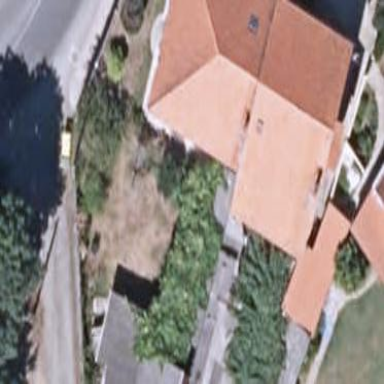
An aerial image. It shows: Simple house.